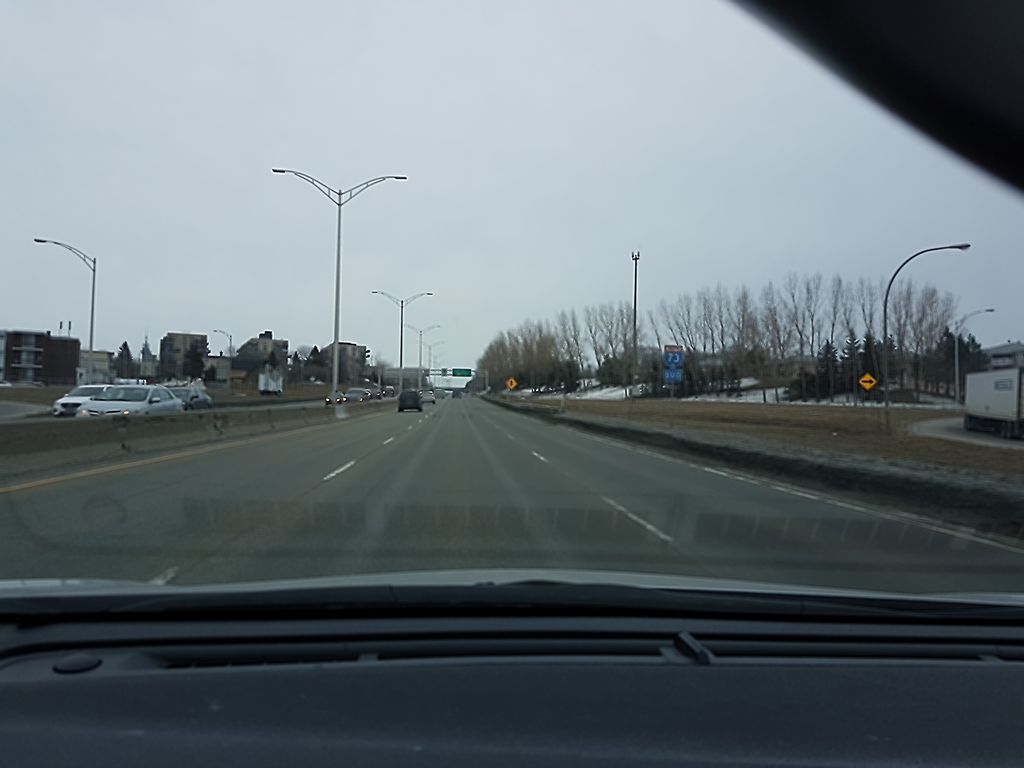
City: quebec_city